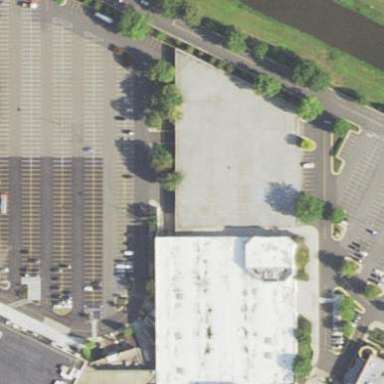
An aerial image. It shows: Mall building.